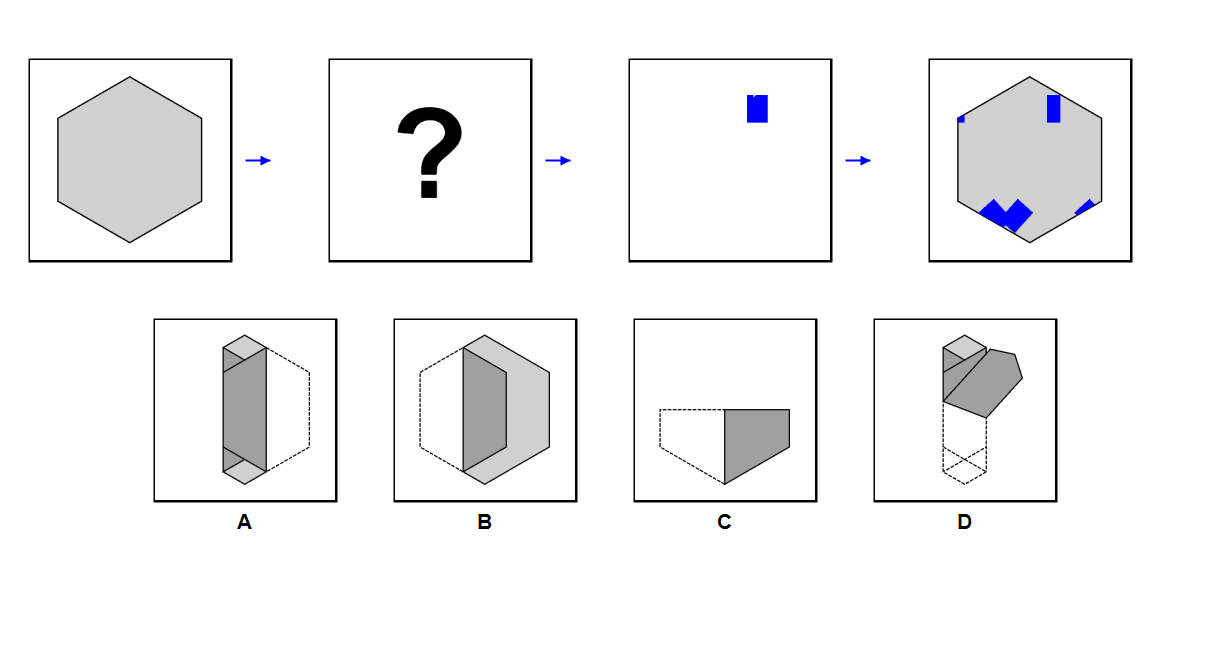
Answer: C